The image is a continuous-wavelet scalogram (time versus scale) of a rotating-machine vibration signal. Classify the rotor condition as one of: normal, misalignment, unbalance, looseness.
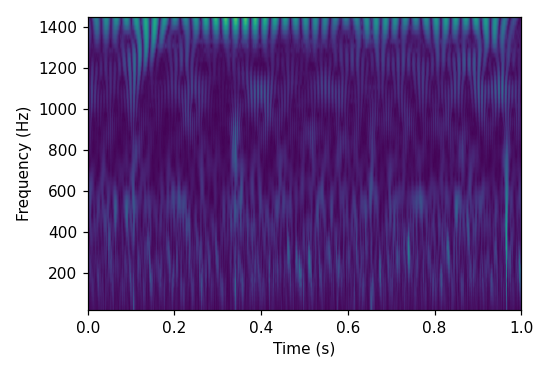
Answer: unbalance